Question: I am a newbie to database administration. I am trying to get things sorted out but as I study more and more about oracle database backup I get more messed up, so I've decided to ask here. Please accept my apologize if I say something ridiculous :p.
Here is my "simple" situation 1:

Assuming I have 2 server rack, one is my , another is my (Both server sitting in the same site).(Using Oracle 11g), When the Primary Database broke down, the primary database service will point to backup database. Therefore, the backup database must always be updated from primary database, like a mirror. So my questions are:
1. What backup method suits this situation? Oracle Dataguard? Oracle Stream? Oracle Goldengate?
2. Can Oracle Active Dataguard achieve this approach?
3. If Oracle Active Dataguard can achieve this, the redo-log will only be applied when there is a switchover? So if the primary database broke down and the redo-log only starts to apply into the backup database, I'll have some downtime before my production can resume? This production requires 0 downtime.
Please feel free to comment on the database architecture base on the following requirements and feel free to change it if it is not correct.
Requirements:
- - -
Thank you so much.
P/s: Sorry for my horrible english.
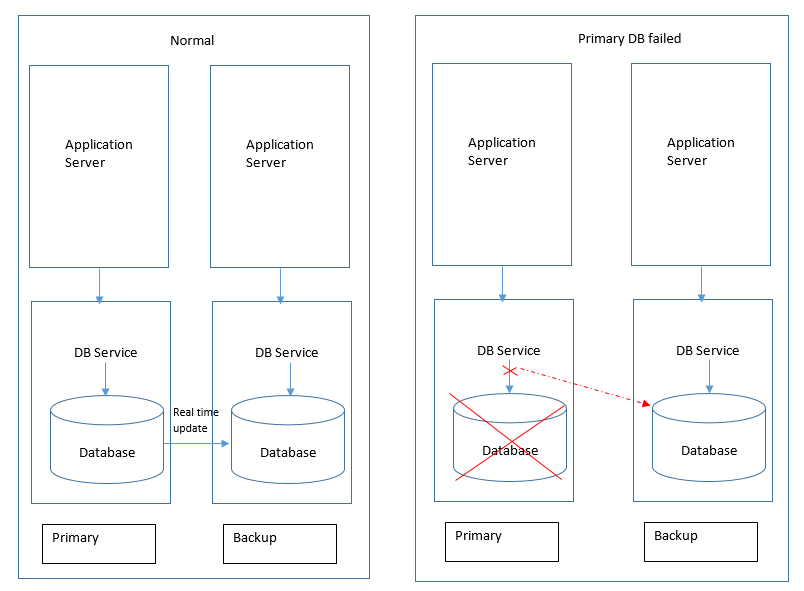
Answer: As per your requirements, Oracle data guard is the best solution. Oracle goldengate uses replication concept. Oracle data guard is purely for high availability. There are various protection modes exist in data guard. You can set protection mode for minimum data loss. During Active data guard, standby database (here on backup server as per your detail) is also available for querying and executing read only operations like generating reports. This feature is used for decreasing load on production (here primary server). During this stage, your standby database (backup server) is open in read only mode and also accepting changes (redo) from primary database. It means, it is still updating in background and syncing. There is very minimum chance of data loss and minimum downtime during this stage. Using dataguard, you can set automated switchover task too.
In older versions of Oracle (prior to 11g), if we open standby database in read only mode then it does not accept changes from primary database. If primary database will crash in this situation then we need to apply all changes to standby database manually and wait for data synchronization after that we can switch.
You need to study your technical requirements, consider your IT budget for using these features because Oracle dataguard is license product.